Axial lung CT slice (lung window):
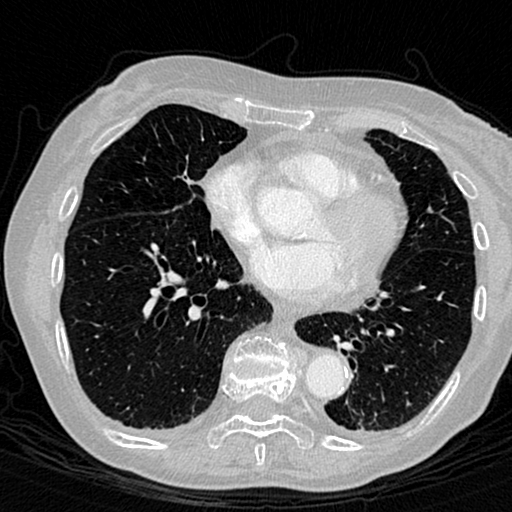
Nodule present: no